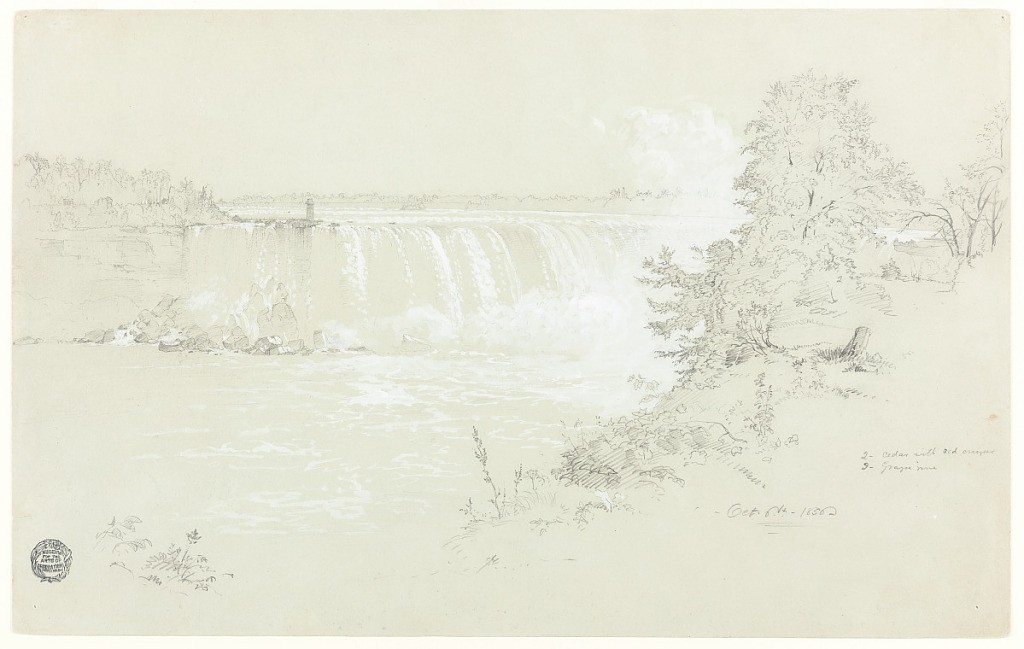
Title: Horseshoe Falls and Goat Island from the Canadian Bank, Niagara Falls, Canada
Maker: Frederic Edwin Church, American, 1826–1900
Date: October 6, 1856
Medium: Graphite and white gouache on gray-green wove paper
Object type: Drawing
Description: Landscape sketch showing a view of Horseshoe Falls and Goat Island from the Canadian bank of the Niagara River. The trees and foliage of the nearby bank are visible in the foreground at right, with some plants at lower left. At center, the bulging portion of Horseshoe Falls is shown with the Terrapin Tower prominently perched on its edge at center left. At center right, the immense falls kick up a plume of mist. At far left, the woods and sheer cliffs of Goat Island are shown. In the background, the heavily wooded southern shoreline stretches across the horizon.